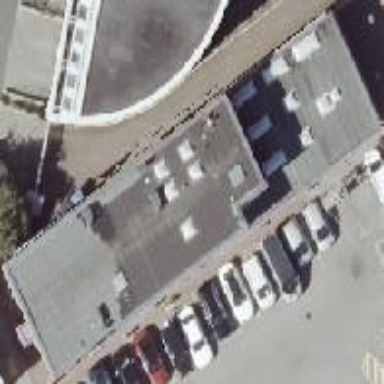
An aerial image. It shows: Office building.